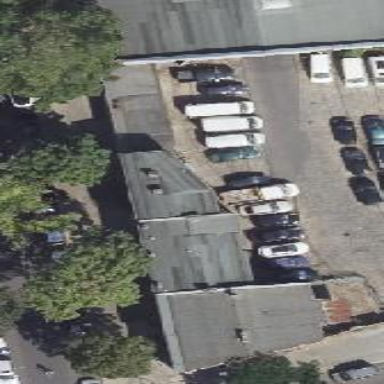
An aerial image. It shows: Commercial building with gabled roof.